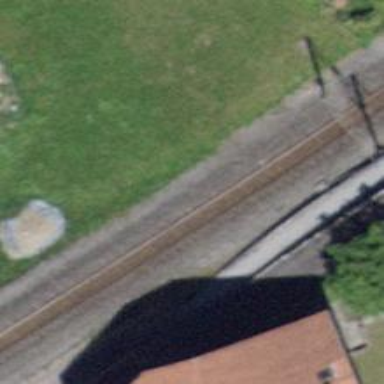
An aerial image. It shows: Narrow gauge railway with electrified contact lines.